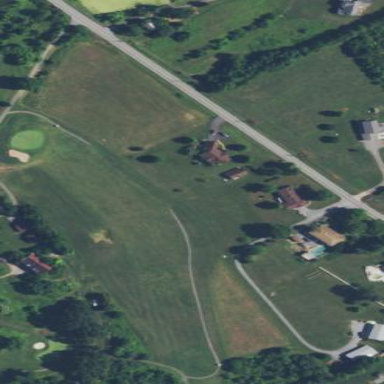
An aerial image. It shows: Grassy fairway on golf course.